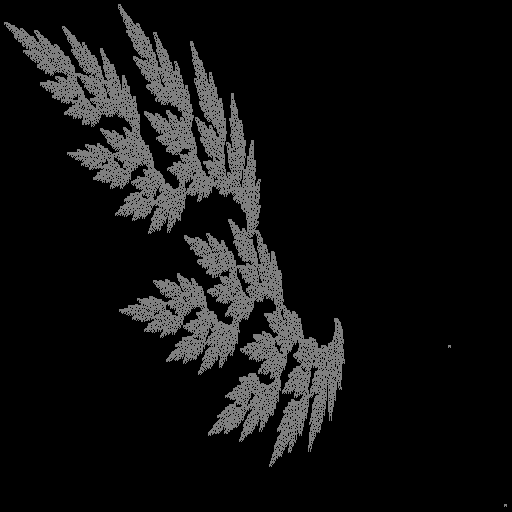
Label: cedarleaf